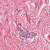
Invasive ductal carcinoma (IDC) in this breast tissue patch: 0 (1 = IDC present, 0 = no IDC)